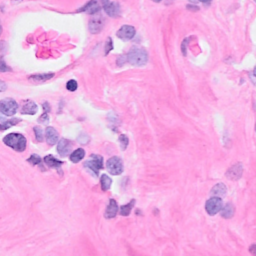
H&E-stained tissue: Breast